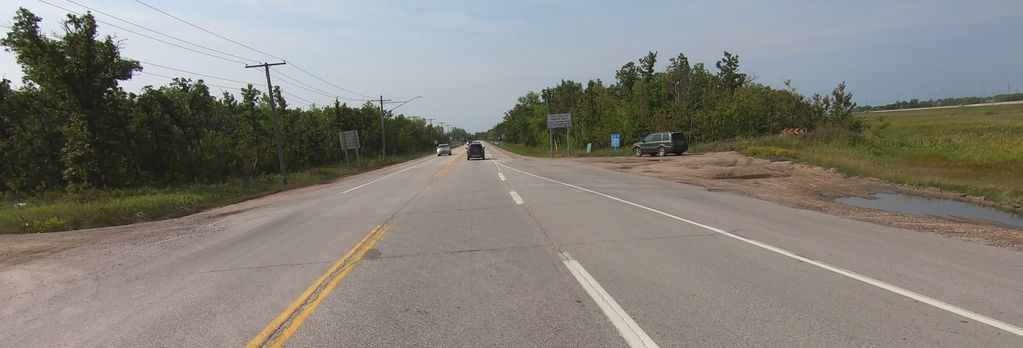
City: winnipeg